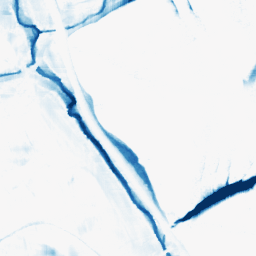
Category: morphological
Decomposition family: morphological_rect
Decomposition parameters: operation: closing
width: 20
height: 20
Upsampling method: sinc_blackman
Upsampling parameters: scale: 2
kernel_size: 8
Upsampling scale: 2